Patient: sex F, age 65
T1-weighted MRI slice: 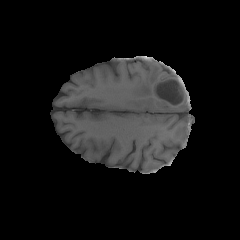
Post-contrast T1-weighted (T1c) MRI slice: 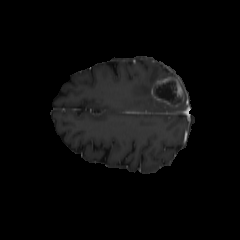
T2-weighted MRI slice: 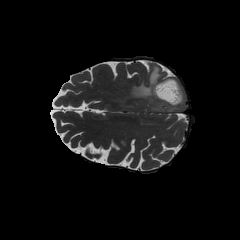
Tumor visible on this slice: yes
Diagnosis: Glioblastoma, IDH-wildtype
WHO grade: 4